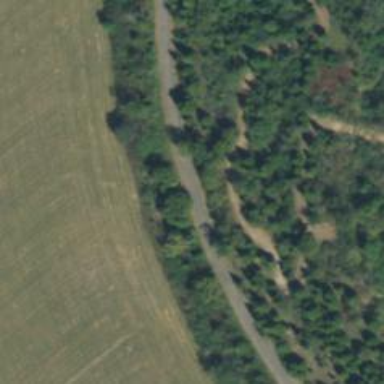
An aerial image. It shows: Asphalt path.